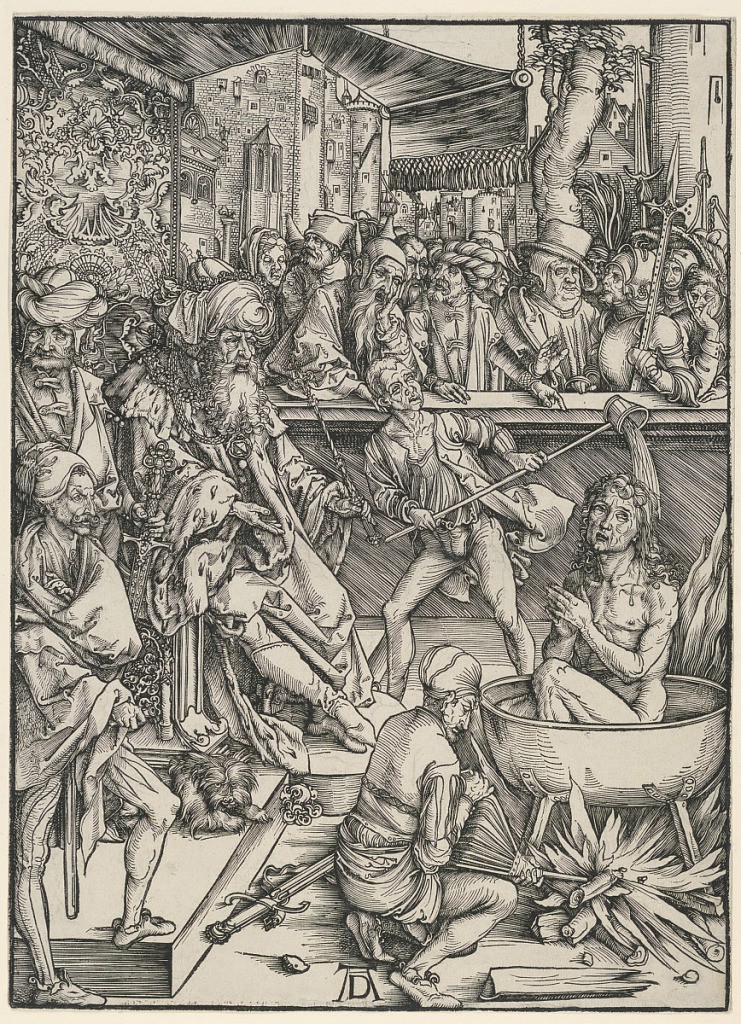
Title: The Martyrdom of Saint John, from The Apocalypse
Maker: Albrecht Dürer, German, 1471–1528
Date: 1496–1497
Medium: Woodcut on laid paper
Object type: Print
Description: Vertical rectangle. St. John is at right, seated in a cauldron of burning oil. A man, in royal regalia, is seated on a throne, left  [Domitian (?)]. Many spectators in the background, watch the proceedings. Monogram of Dürer, lower center.